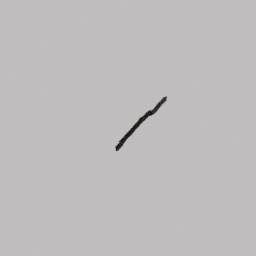
Label: nature